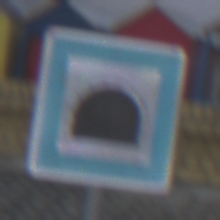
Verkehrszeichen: Tunnel
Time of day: SunriseSunset
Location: Outdoor (Beach)
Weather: Overcast
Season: NotSpecified
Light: Natural